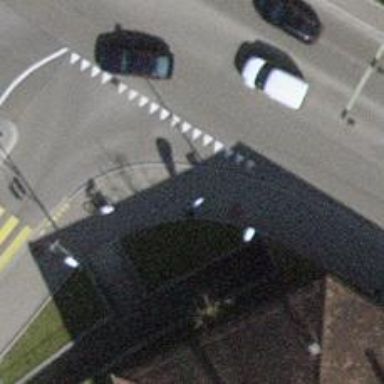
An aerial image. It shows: Asphalt sidewalk path.